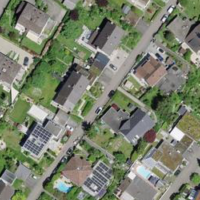
EUNIS habitat code: 55
Species observed at this site:
Artemisia vulgaris
Galeopsis tetrahit
Tanacetum parthenium